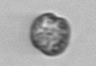
Label: Dinophyceae